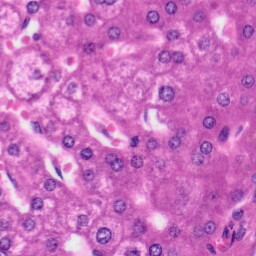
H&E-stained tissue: Liver